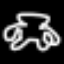
Label: frog